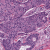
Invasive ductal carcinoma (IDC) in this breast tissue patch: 1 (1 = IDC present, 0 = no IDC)